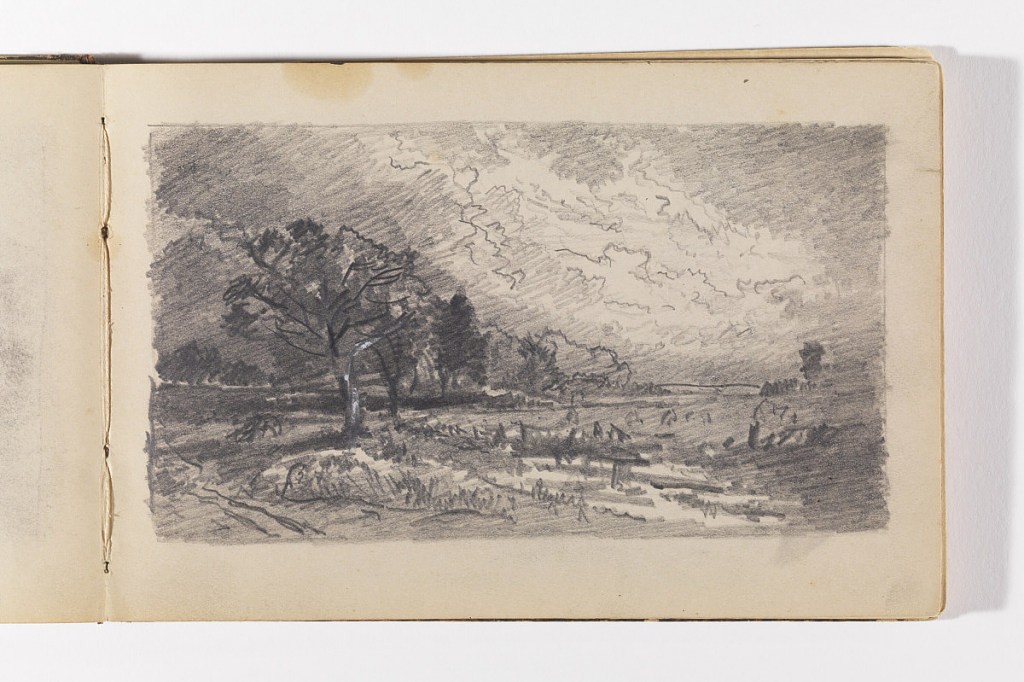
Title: Dark Landscape with Trees and Dramatic Clouds, probably Newport
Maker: William Trost Richards, American, 1833–1905
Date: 1885–1902
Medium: Graphite on cream wove paper
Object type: Sketchbook folio
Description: Field with grass in foreground, stand of dark trees at left-center and in center distance. In sky at right, break in clouds reveals bright sky.